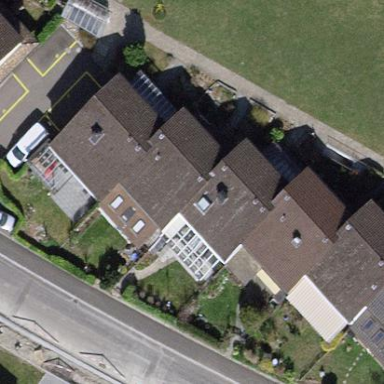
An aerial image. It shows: Terrace building.